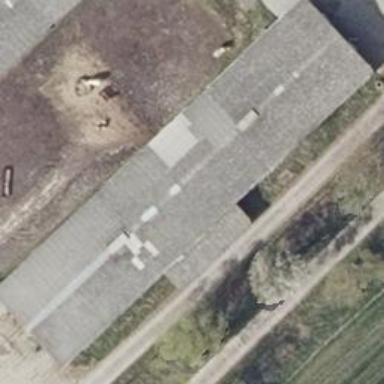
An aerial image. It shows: Stable building.